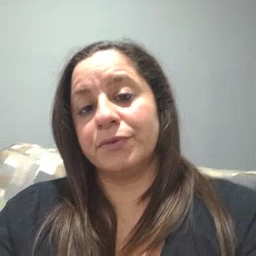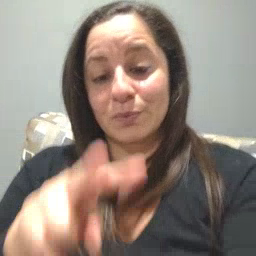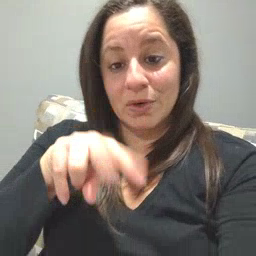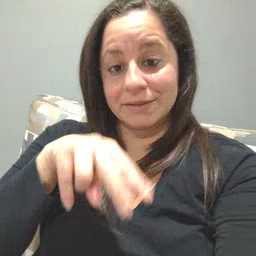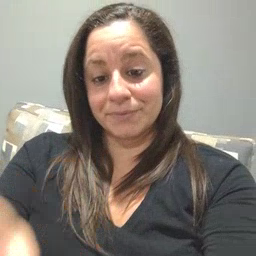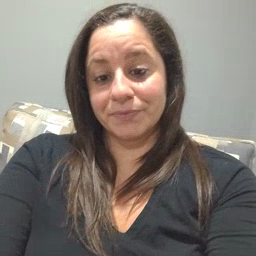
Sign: read